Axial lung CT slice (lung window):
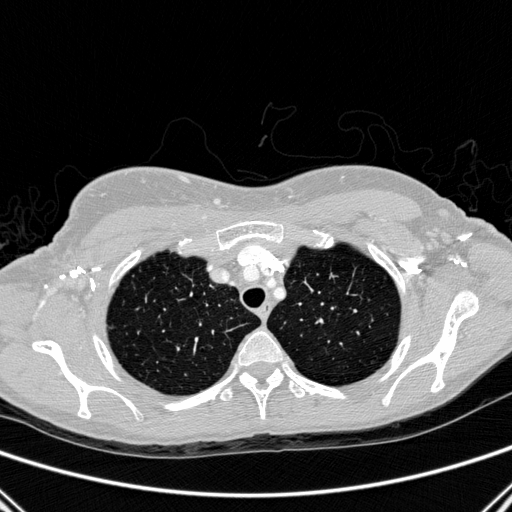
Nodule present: no